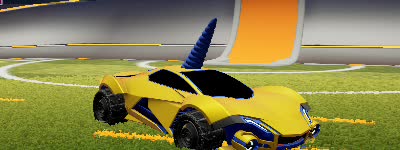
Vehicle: werewolf